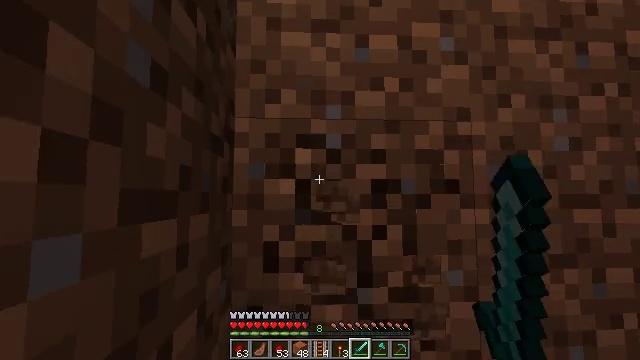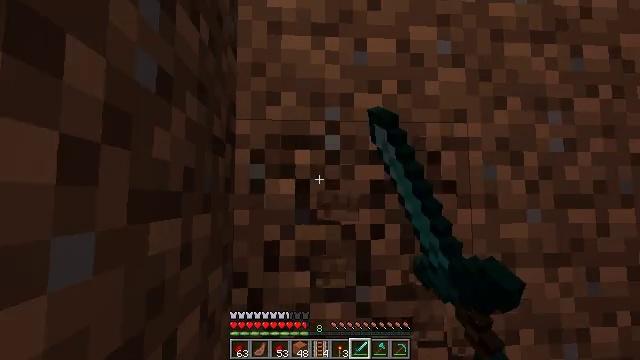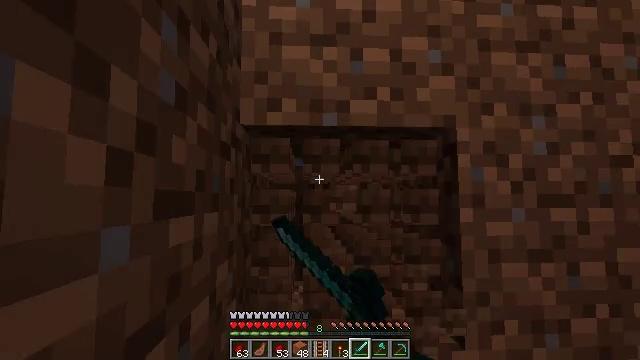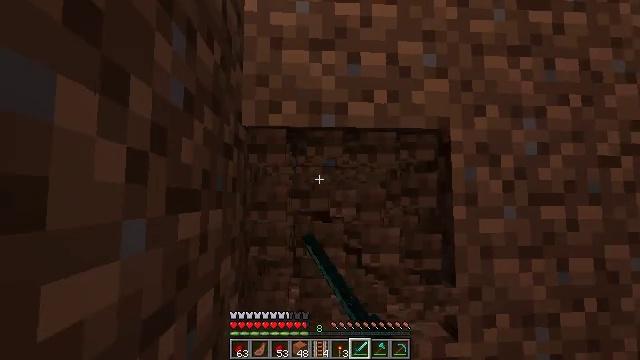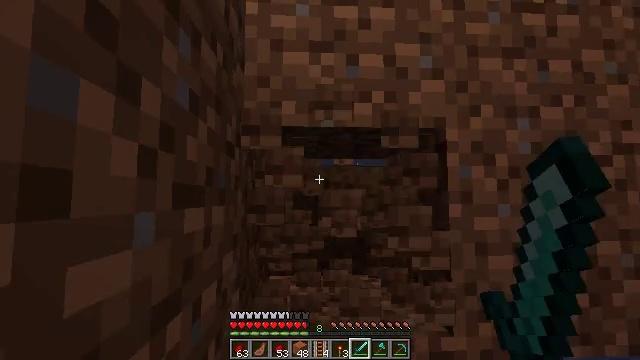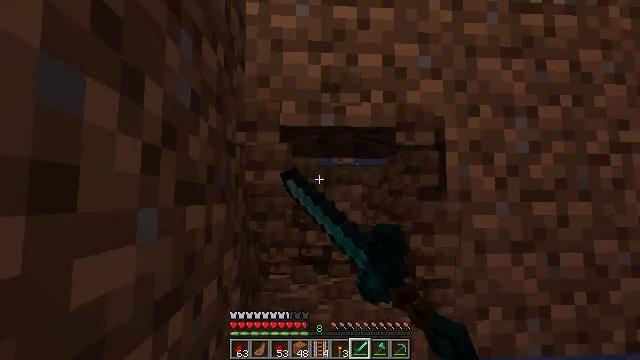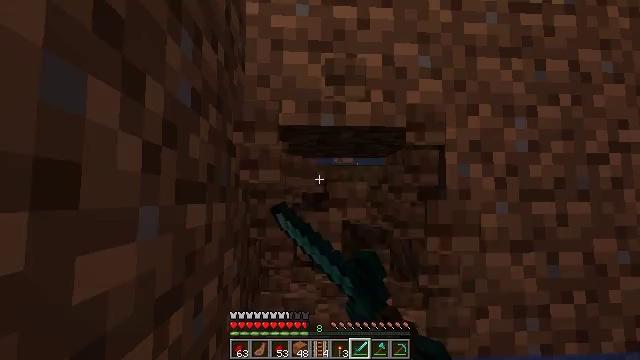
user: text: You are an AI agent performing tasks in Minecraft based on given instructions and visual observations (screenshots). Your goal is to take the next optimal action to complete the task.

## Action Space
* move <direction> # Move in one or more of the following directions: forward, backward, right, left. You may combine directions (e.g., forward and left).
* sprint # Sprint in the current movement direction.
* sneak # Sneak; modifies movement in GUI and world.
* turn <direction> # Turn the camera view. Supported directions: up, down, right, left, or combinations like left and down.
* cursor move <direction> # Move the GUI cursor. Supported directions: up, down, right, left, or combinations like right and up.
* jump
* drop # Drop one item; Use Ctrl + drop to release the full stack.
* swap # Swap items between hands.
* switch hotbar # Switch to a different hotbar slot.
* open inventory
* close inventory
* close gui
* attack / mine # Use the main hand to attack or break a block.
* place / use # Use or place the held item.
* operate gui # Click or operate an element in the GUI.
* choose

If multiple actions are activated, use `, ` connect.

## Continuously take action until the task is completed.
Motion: motion action
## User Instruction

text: Get dirt block.
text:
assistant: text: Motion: attack / mine
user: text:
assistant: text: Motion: move forward, attack / mine
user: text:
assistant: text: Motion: move forward, attack / mine
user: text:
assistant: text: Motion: move forward, attack / mine
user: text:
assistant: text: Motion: move forward, attack / mine
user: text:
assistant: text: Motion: move forward, attack / mine
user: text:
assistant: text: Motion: attack / mine